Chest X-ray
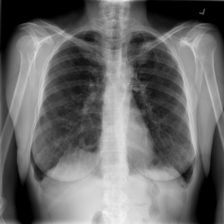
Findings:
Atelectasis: negative
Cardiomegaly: negative
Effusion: negative
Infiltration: negative
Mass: negative
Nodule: negative
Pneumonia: negative
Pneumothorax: positive
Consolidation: negative
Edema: negative
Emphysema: negative
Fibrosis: negative
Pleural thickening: negative
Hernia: negative